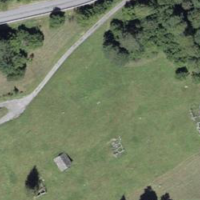
EUNIS habitat code: 32
Species observed at this site:
Aglais urticae
Zygaena trifolii